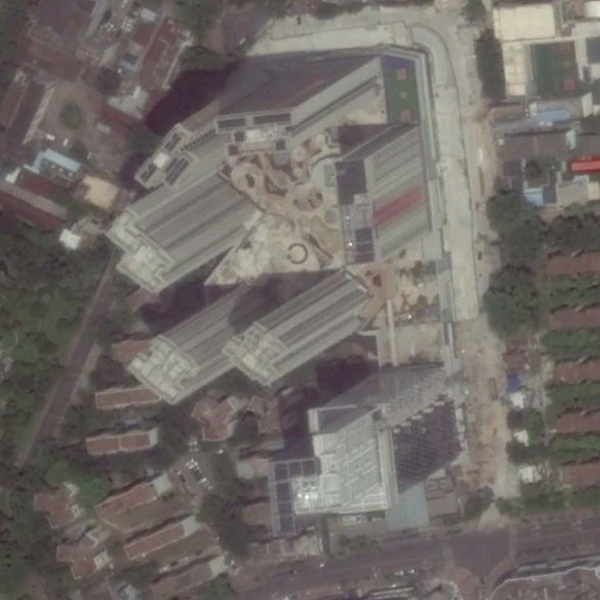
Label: Commercial